Platform: macOS
Application: Chrome
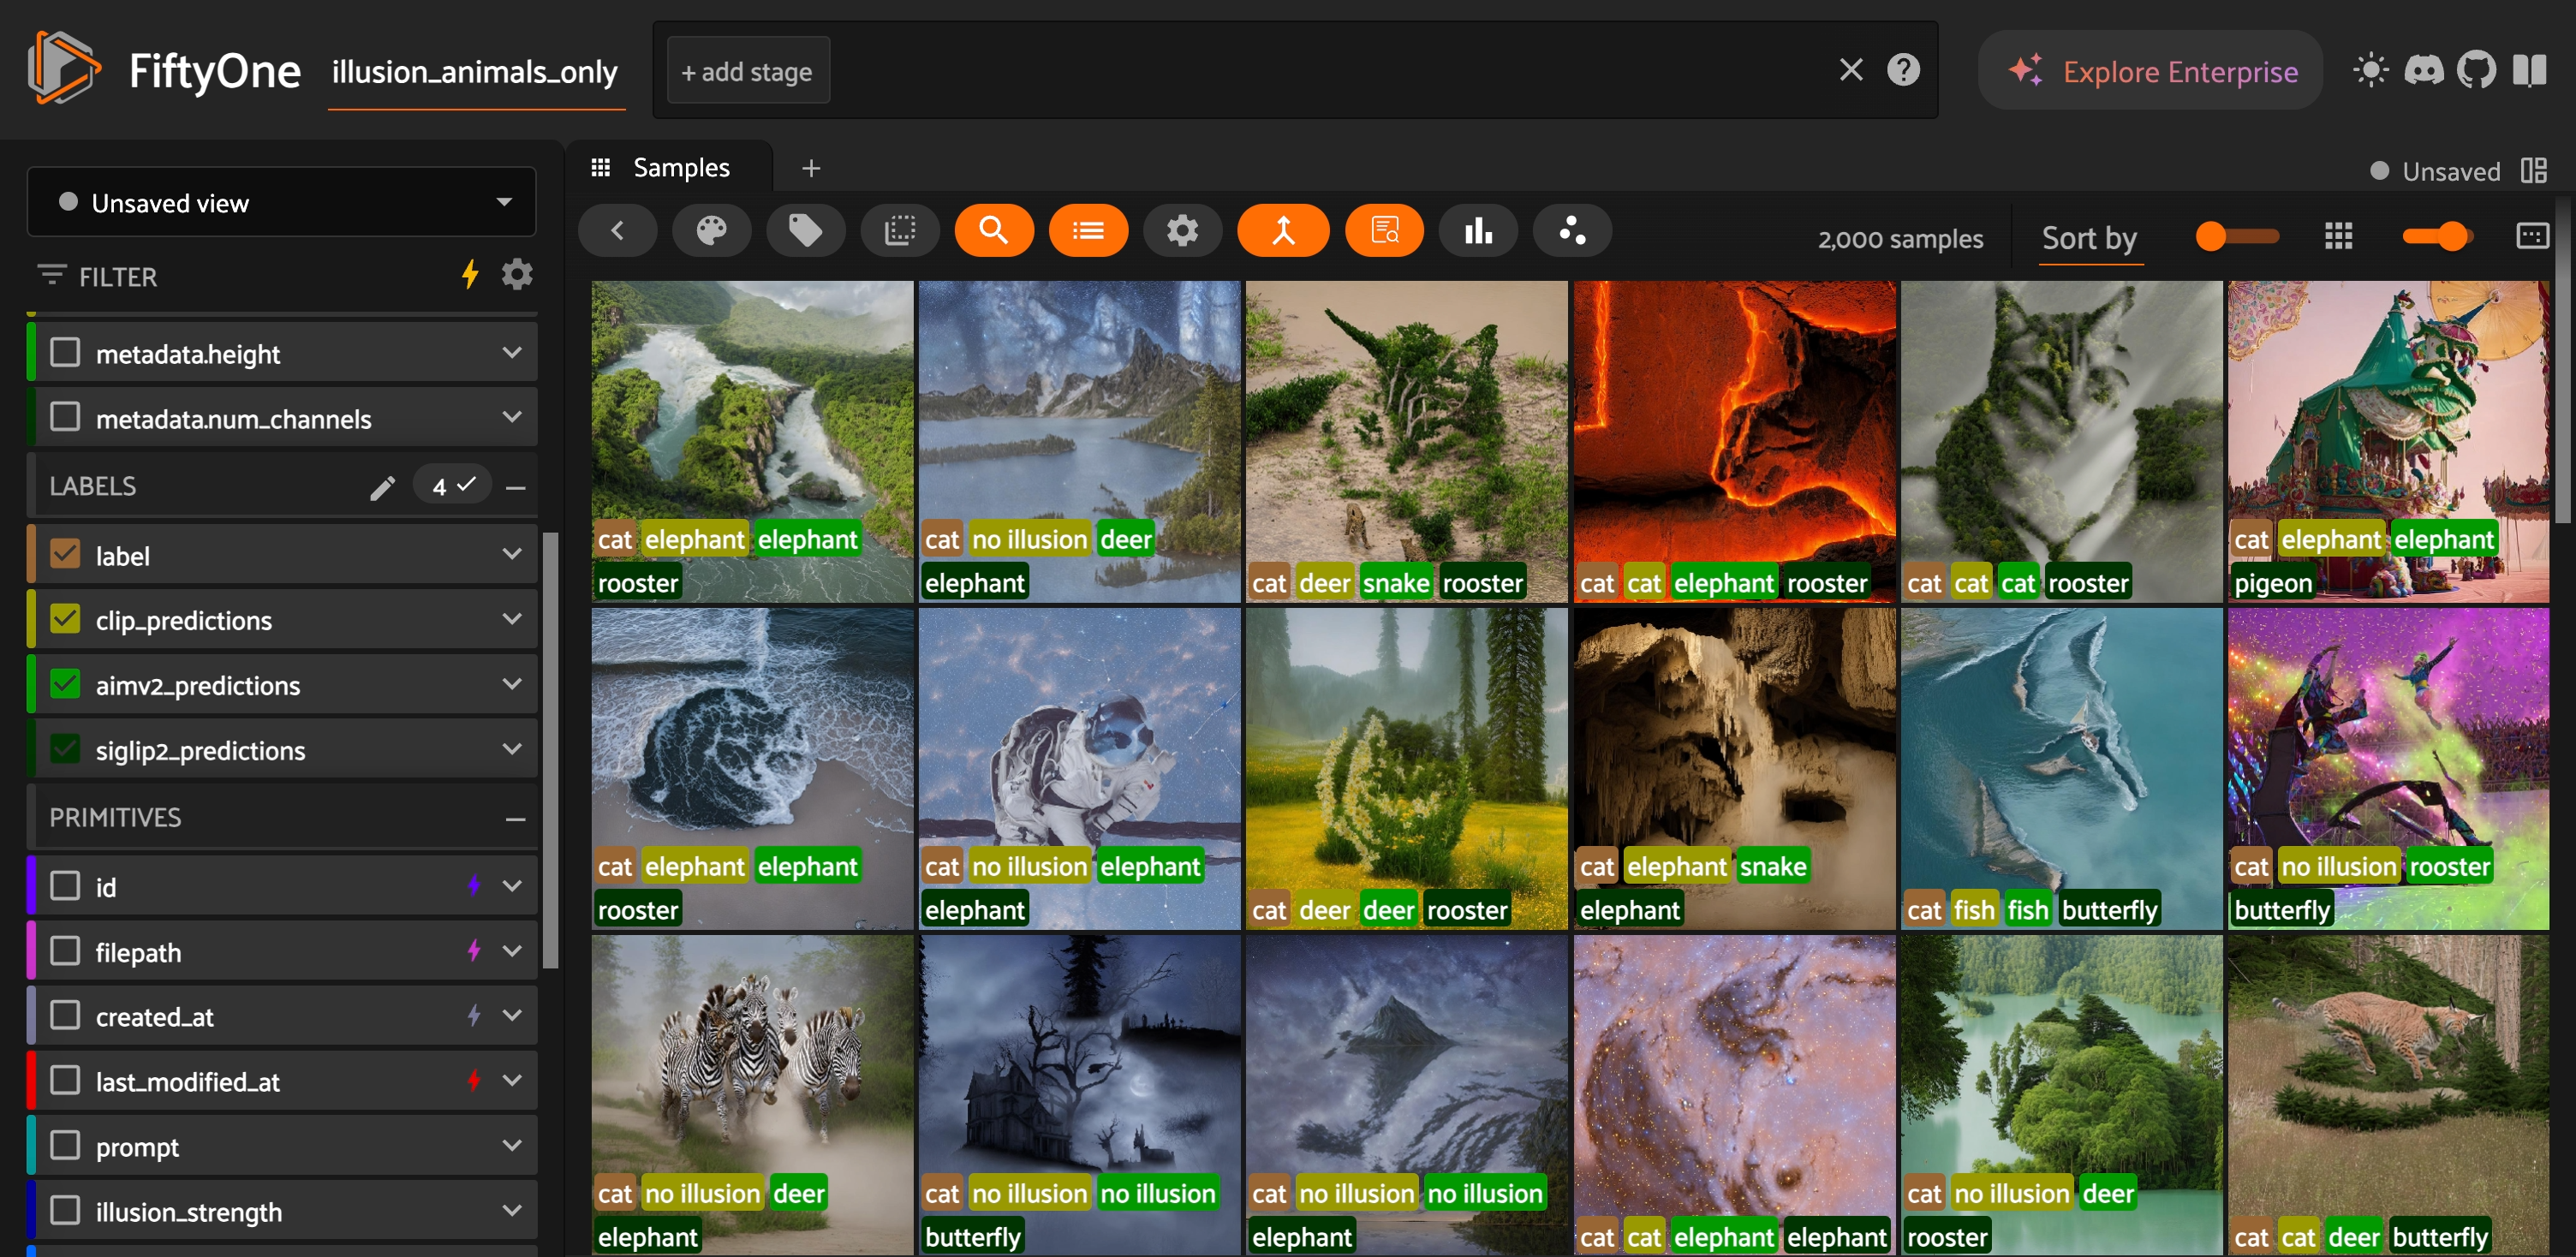
task_description: Where can I find the name of this dataset?
action_type: hover
element_info: Menu Item
steps_since_start: 1